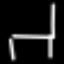
Label: chair